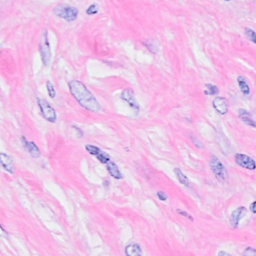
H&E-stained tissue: Breast